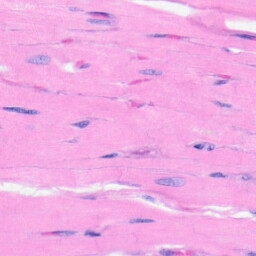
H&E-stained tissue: Heart